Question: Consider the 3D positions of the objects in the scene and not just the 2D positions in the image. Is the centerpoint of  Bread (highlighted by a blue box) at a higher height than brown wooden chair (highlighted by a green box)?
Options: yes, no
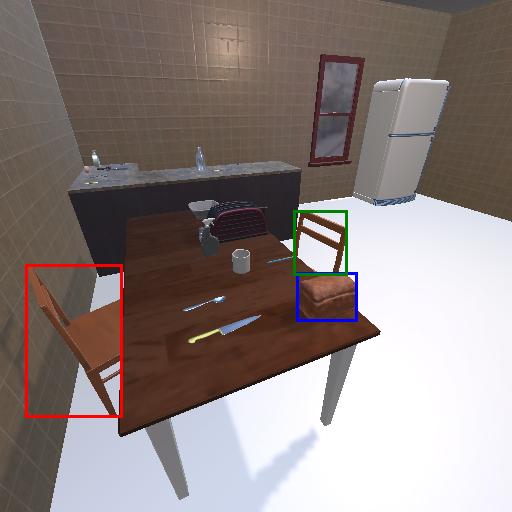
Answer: yes